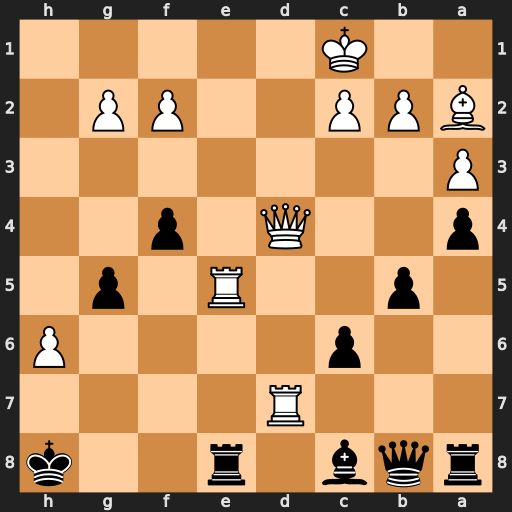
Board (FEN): rqb1r2k/3R4/2p4P/1p2R1p1/p2Q1p2/P7/BPP2PP1/2K5
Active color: b
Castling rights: -
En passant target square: -
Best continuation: Qxe5 Qxe5+ Rxe5 Rd8+ Kh7